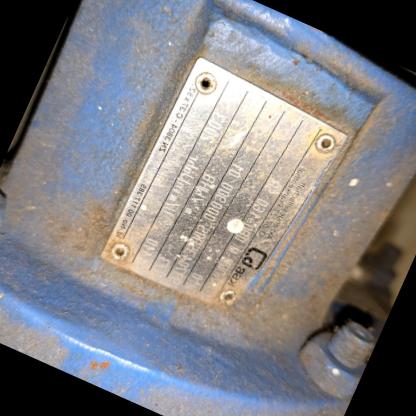
Klasa: tabliczka-znamionowa